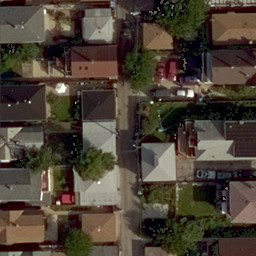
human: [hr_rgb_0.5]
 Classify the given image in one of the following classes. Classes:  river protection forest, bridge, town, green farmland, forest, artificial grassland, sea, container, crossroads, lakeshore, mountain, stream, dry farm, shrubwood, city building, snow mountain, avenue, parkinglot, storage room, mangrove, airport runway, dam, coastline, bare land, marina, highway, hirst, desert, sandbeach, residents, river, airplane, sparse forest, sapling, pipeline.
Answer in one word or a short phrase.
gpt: residents